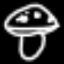
Label: mushroom